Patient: sex F, age 34
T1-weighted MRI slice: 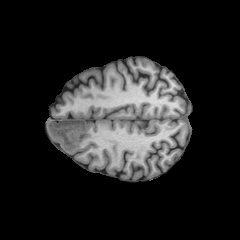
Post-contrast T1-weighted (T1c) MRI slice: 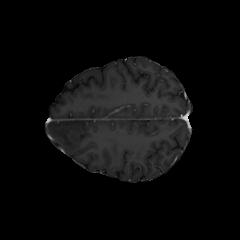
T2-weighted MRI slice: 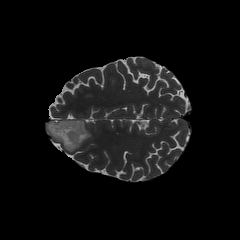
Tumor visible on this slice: yes
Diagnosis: Astrocytoma, IDH-mutant
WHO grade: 2